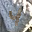
Label: 4